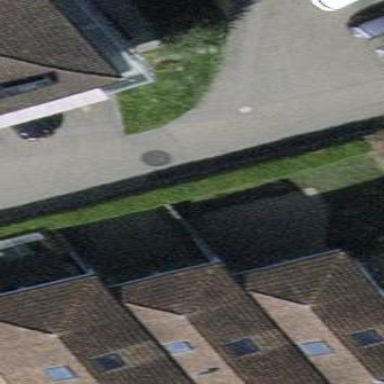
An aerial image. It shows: Semi-detached house.